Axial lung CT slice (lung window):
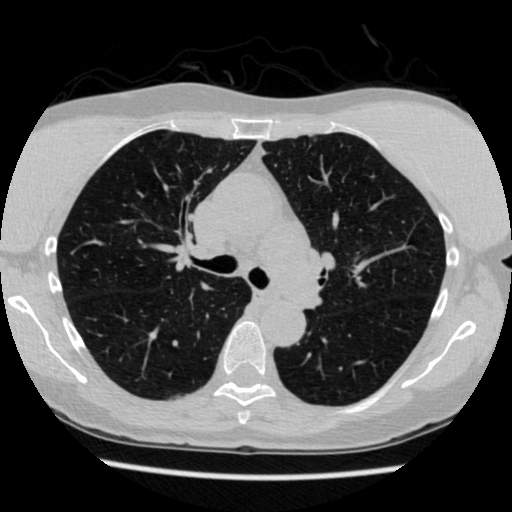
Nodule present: no